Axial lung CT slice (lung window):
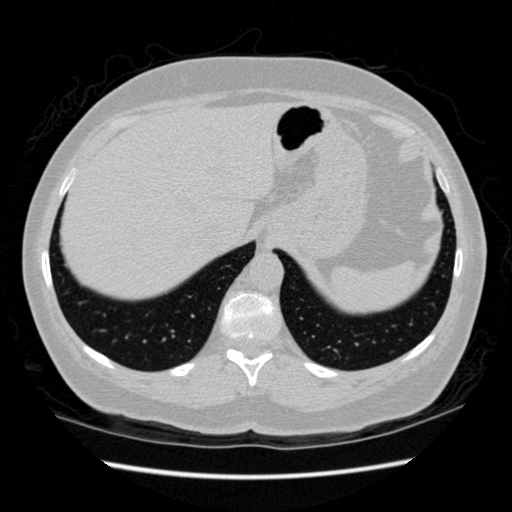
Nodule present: no